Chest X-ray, AP view. Patient: 25 years old, sex F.
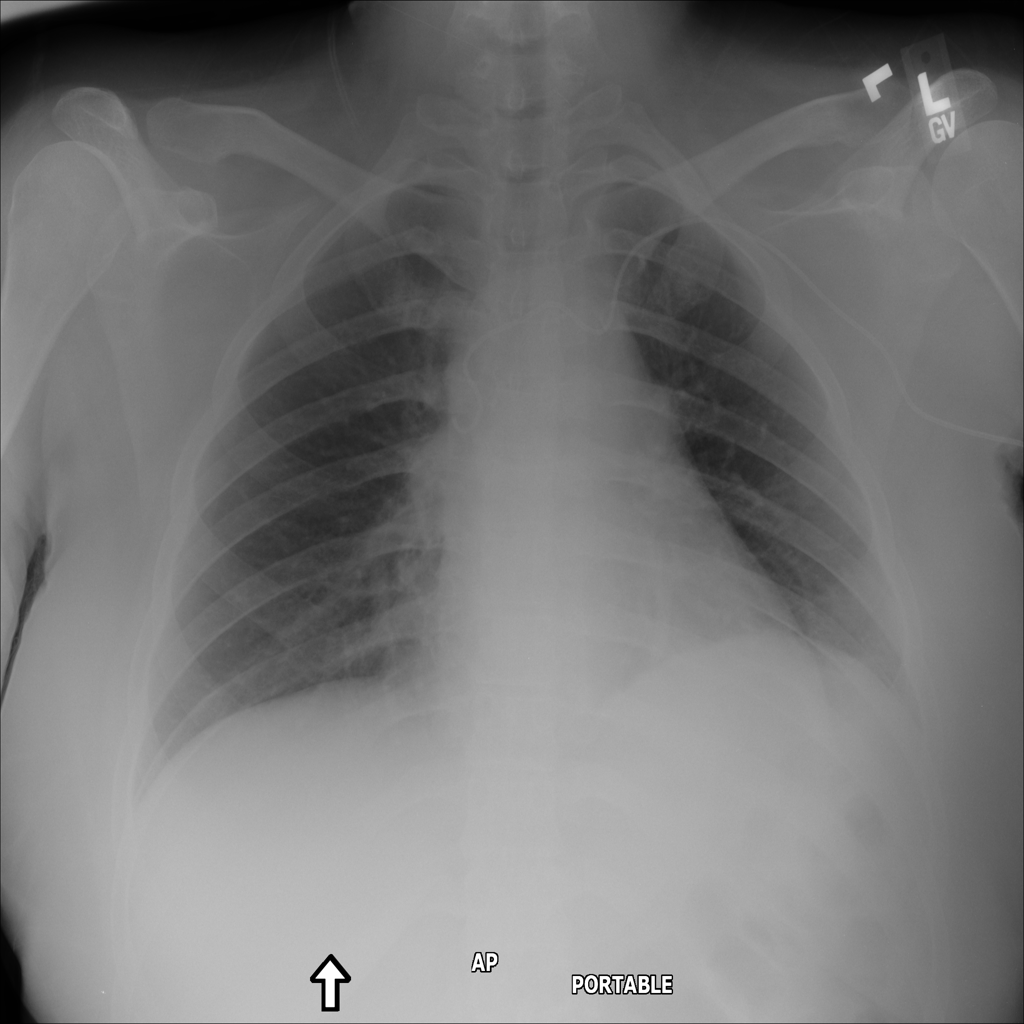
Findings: No Finding